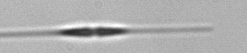
Label: Cylindrotheca